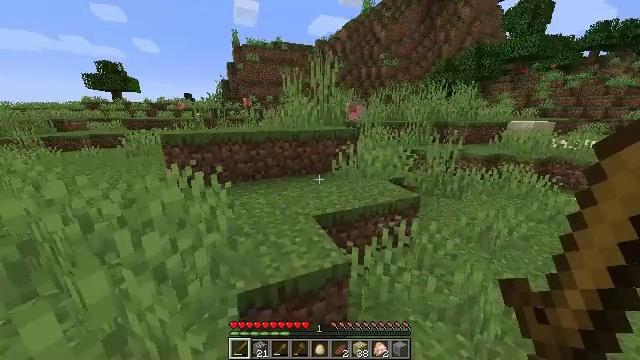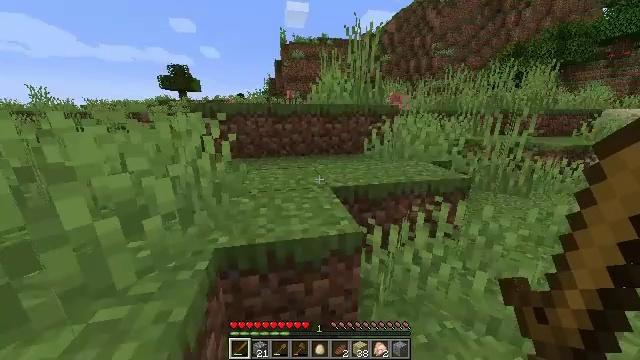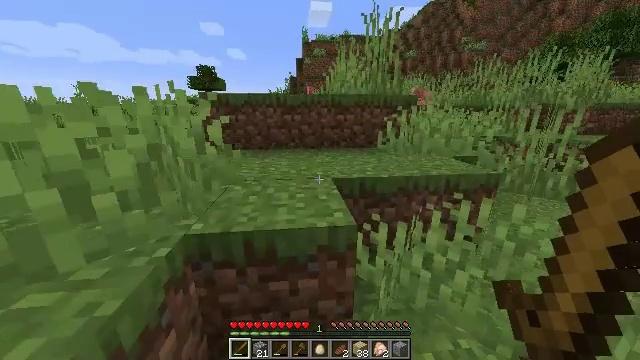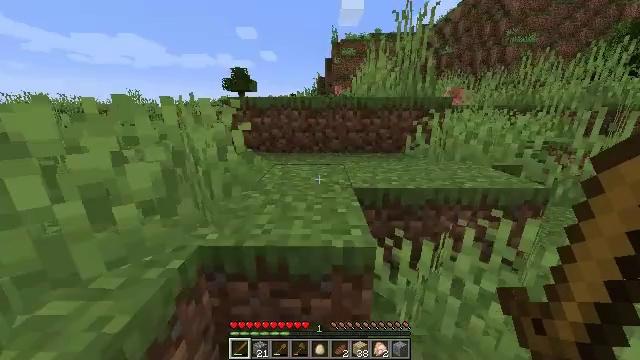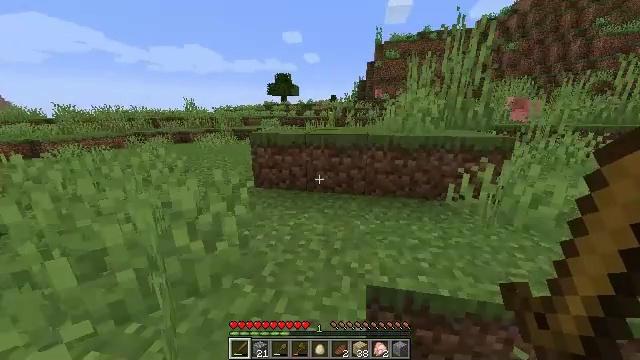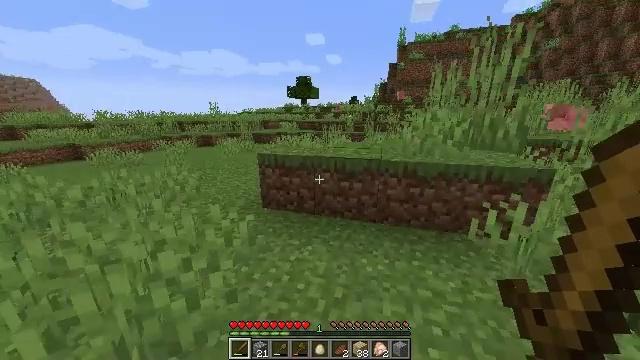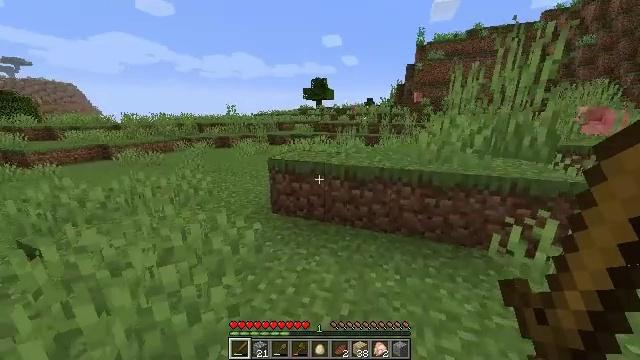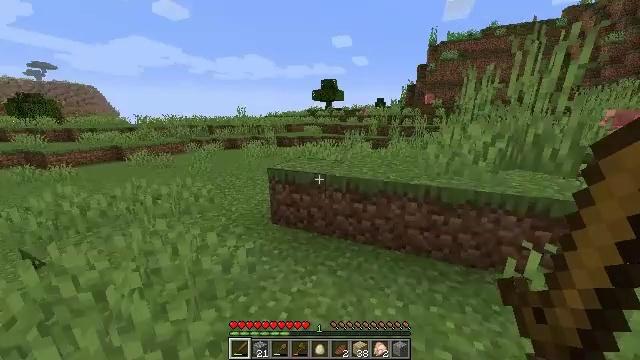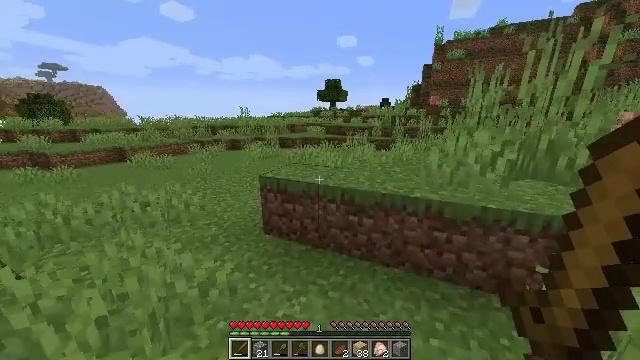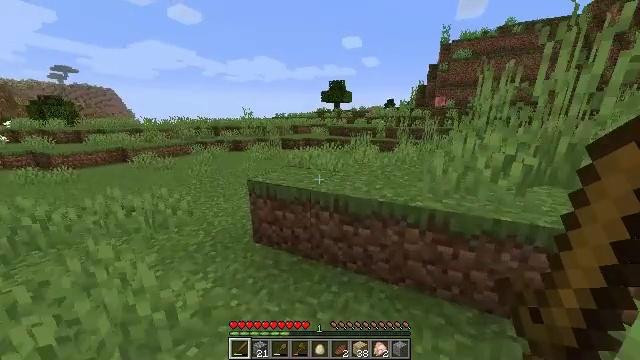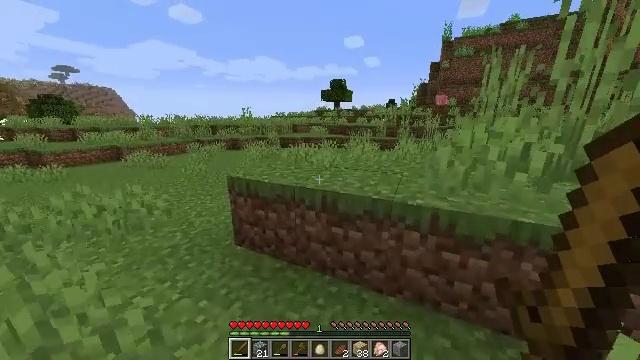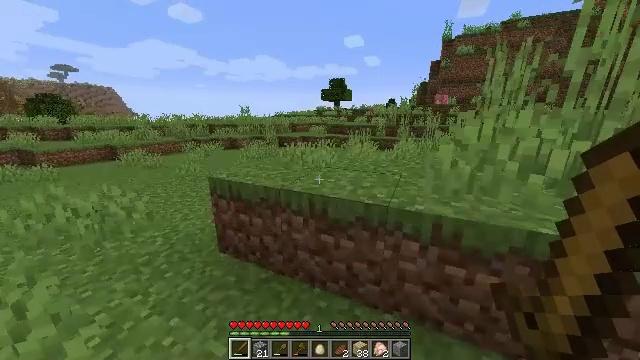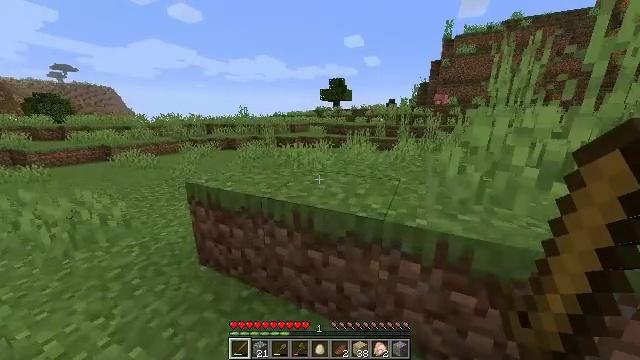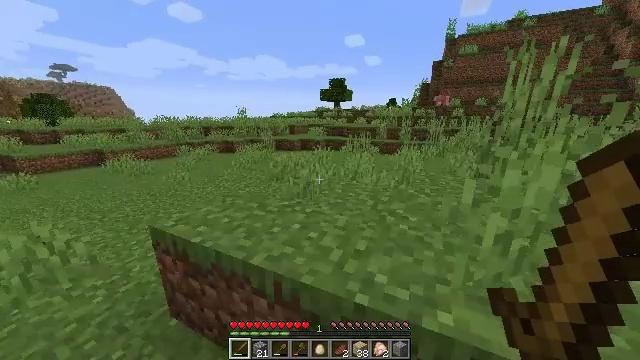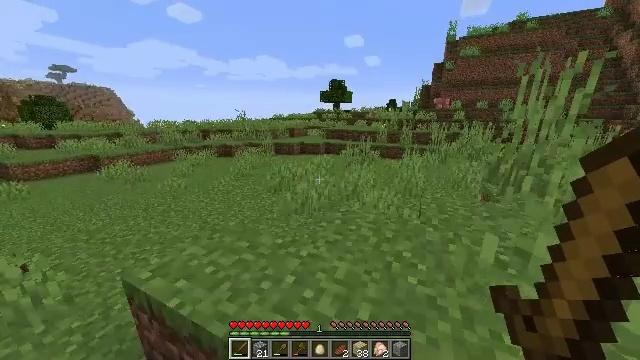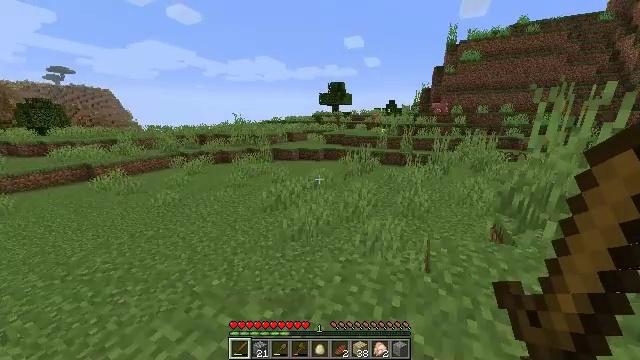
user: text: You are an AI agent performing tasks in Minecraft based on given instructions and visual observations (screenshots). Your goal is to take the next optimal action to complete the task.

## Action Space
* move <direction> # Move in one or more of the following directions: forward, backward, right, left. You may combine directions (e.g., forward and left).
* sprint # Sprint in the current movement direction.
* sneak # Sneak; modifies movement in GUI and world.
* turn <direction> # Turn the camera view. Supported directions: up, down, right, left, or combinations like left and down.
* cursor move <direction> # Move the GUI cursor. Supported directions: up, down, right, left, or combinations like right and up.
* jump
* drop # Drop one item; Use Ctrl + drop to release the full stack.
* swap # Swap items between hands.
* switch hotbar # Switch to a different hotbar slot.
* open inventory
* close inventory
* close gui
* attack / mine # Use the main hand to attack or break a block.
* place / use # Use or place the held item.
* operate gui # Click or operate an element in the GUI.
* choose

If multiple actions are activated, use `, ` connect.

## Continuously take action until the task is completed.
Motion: motion action
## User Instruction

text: Break the birch leaves block.
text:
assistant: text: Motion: move forward, sprint, turn left, jump
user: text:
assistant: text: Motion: move forward, sprint, turn left, jump
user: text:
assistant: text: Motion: move forward, sprint, turn left, jump
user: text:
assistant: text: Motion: move forward, sprint, turn left, jump
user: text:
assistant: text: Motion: move forward, sprint, turn left, jump
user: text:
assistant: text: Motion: move forward, sprint, turn left, jump
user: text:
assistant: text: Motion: move forward, sprint, turn left, jump
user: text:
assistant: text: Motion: move forward, sprint, turn left, jump
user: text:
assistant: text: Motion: move forward, sprint, turn left, jump
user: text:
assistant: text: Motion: move forward, sprint, jump
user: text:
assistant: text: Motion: move forward, sprint, jump
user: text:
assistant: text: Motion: move forward, sprint, jump
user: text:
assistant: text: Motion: move forward, sprint, jump
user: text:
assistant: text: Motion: move forward, sprint, jump
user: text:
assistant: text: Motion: move forward, sprint, jump
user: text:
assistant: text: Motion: move forward, sprint, jump
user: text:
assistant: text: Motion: move forward, sprint, jump
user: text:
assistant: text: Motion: move forward, sprint, jump
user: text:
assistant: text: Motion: move forward, sprint, jump
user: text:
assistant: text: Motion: move forward, sprint, turn right, jump
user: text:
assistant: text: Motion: move forward, sprint, turn right, jump
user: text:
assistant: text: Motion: move forward, sprint, turn right, jump
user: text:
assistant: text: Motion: move forward, sprint, turn right, jump
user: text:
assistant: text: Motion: move forward, sprint, turn right, jump
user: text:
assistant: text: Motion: move forward, sprint, jump
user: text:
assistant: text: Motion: move forward, sprint, jump
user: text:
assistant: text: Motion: move forward, sprint, jump
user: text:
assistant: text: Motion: move forward, sprint, jump
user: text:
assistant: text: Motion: move forward, sprint, jump
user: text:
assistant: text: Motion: move forward, sprint, jump